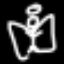
Label: angel